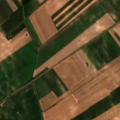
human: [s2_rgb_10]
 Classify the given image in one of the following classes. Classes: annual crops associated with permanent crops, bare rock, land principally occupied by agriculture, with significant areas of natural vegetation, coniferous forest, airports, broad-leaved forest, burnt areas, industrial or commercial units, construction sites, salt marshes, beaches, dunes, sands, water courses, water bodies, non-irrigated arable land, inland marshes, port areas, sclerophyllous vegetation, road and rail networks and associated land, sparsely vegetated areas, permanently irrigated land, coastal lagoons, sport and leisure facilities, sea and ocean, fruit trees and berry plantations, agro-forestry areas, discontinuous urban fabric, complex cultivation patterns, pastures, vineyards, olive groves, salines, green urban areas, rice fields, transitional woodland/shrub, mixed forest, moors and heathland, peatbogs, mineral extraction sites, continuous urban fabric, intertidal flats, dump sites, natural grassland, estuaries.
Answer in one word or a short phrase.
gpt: non-irrigated arable land